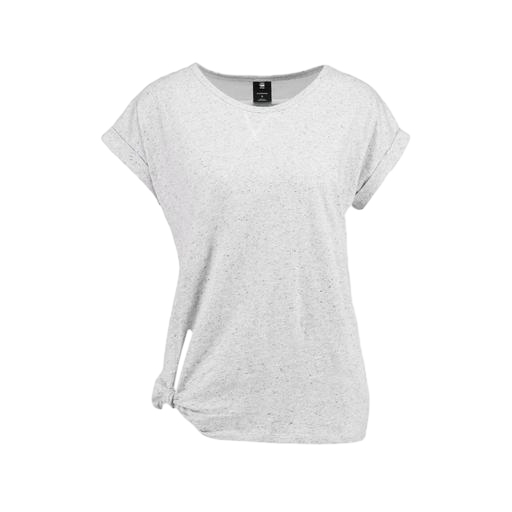
heather twist t-shirt, natural women's t-shirt, cap-sleeved tee, white background